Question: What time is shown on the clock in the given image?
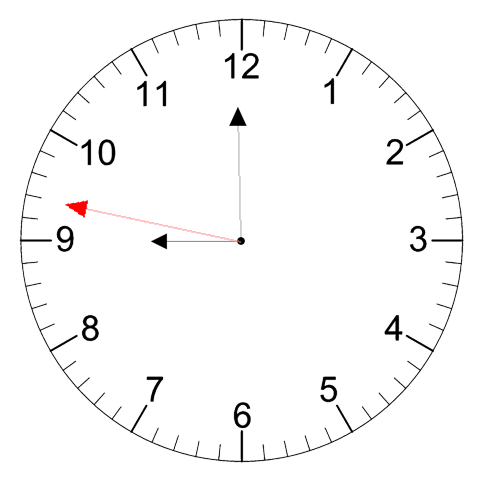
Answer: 08:59:47